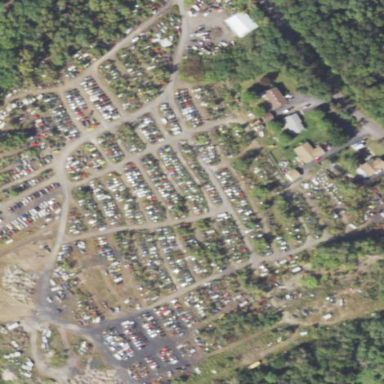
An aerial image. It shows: Industrial area designated as auto wrecker yard.